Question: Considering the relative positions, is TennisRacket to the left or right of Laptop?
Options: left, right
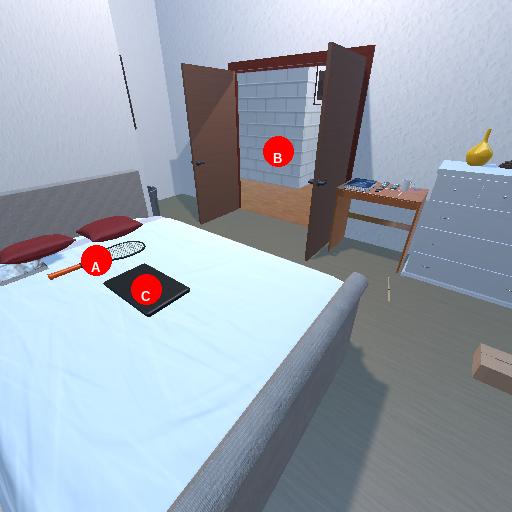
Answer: left